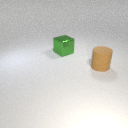
large brown rubber cylinder to the right of large green metal cube